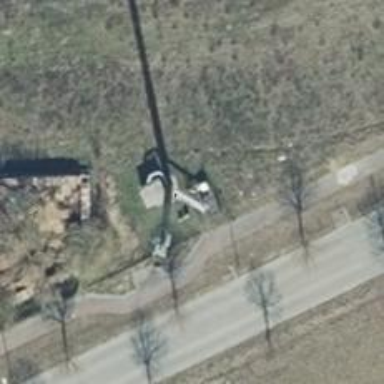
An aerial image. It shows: Communication tower.